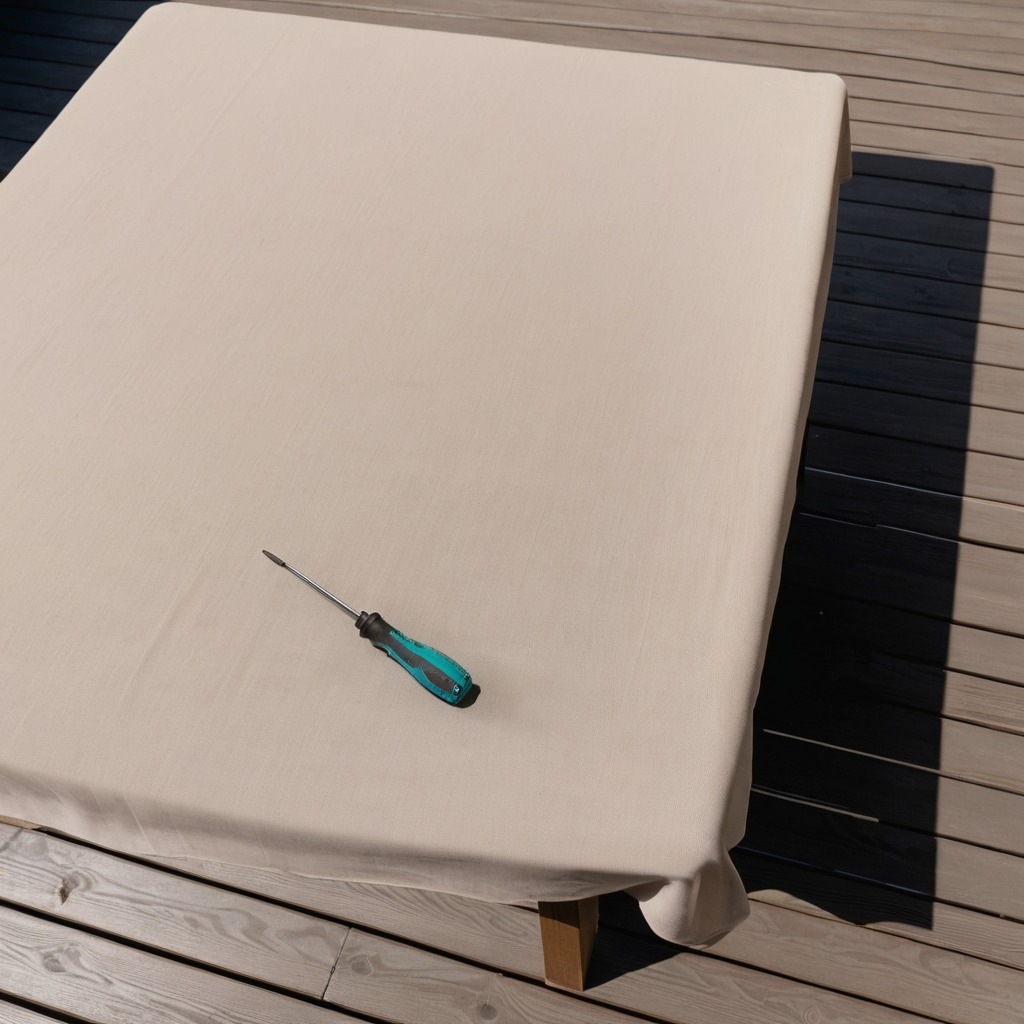
A screwdriver lying on a wooden table in an outdoor workshop during daytime bright natural light soft shadows worn but beneath the cloth